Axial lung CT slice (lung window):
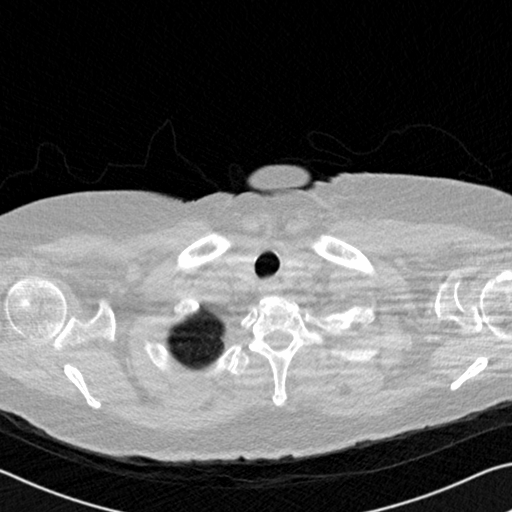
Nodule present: no